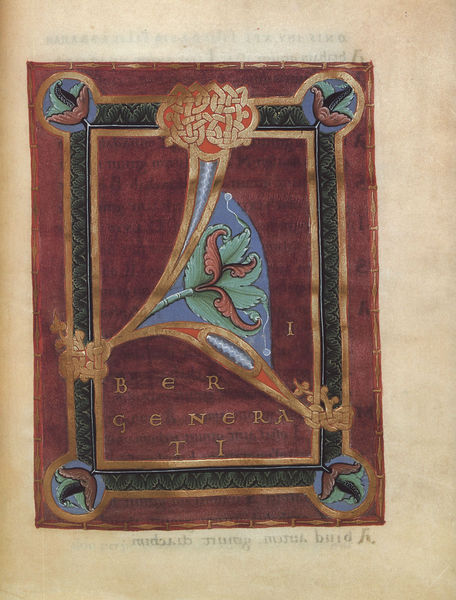
Titel: Initiale zum Matthäus-Evangelium. Hillinus-Evangeliar.
Institution: Köln, Domschatzkammer
Schlagwörter: blau, blätter, weiß, dreieck, grün, blume, blumen, braun, blüte, blüten, rot, ornament, teppich, band, knoten, rahmen, goldrahmen, gold, reich, verbindung, blatt, pflanze, borte, gotik, ranken, schrift, papier, dekoration, wandteppich, floral, verzierung, geschlecht, buch, motiv, seite, illustration, ecken, mittelalter, miniatur, handschrift, purpur, latein, ottonisch, buchmalerei, rahme, florales muster, manuskript, flechtband, bllau, l, li, gold blau, initale, initalie, roter grund, bergenerati, initaiale